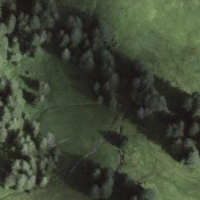
EUNIS habitat code: 26
Species observed at this site:
Bartsia alpina